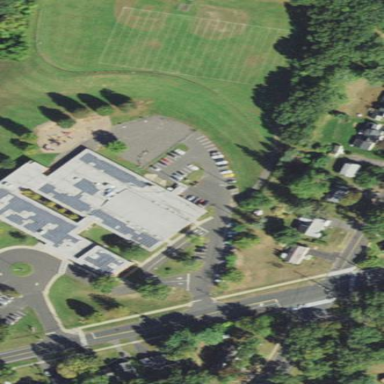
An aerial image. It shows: School.